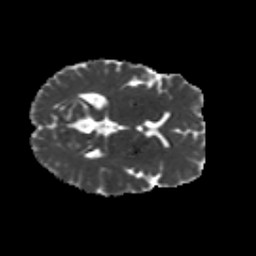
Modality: MD
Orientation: axial
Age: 24
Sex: male
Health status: healthy
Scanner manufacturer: siemens
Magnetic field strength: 3 T
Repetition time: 8.6 s
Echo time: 0.095 s